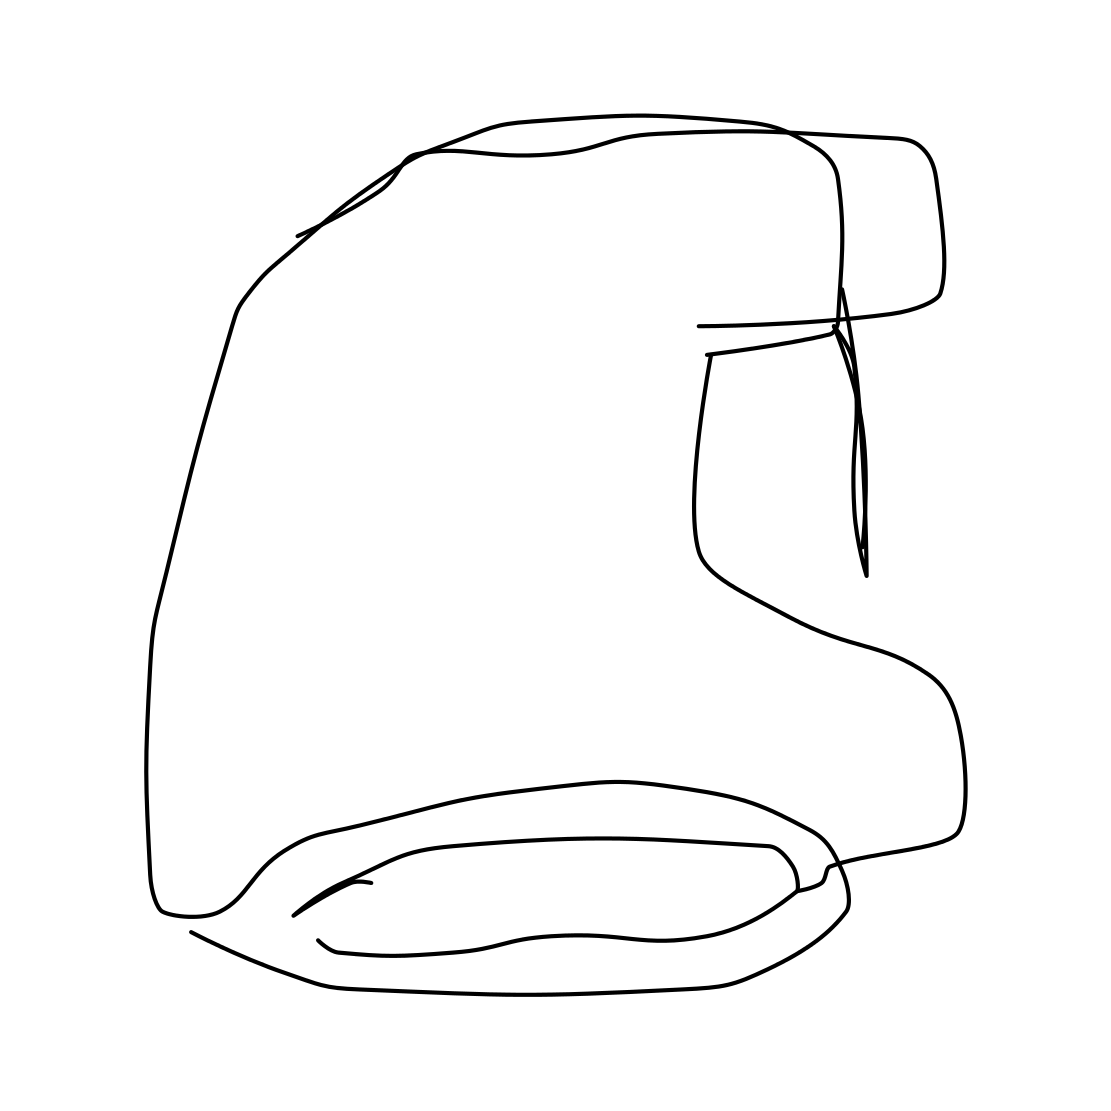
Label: helmet